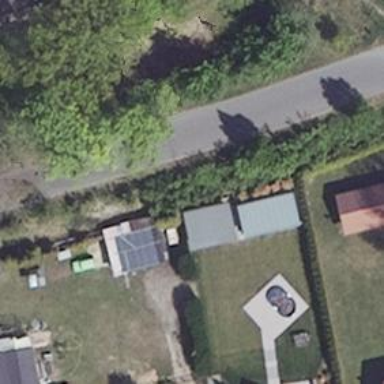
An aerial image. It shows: Paved residential road with no sidewalk.